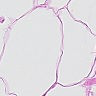
Metastatic tissue present: no